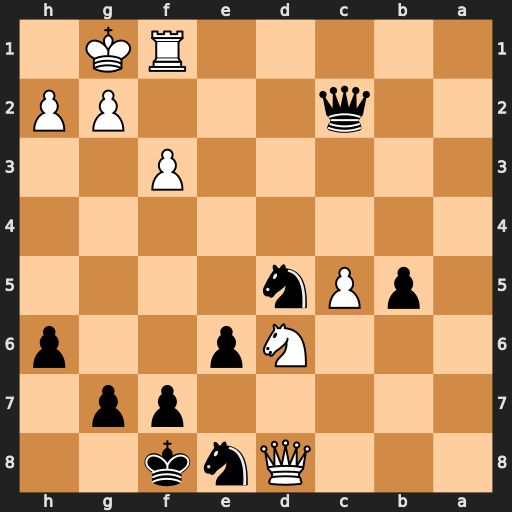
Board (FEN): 3Qnk2/5pp1/3Np2p/1pPn4/8/5P2/2q3PP/5RK1
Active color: b
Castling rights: -
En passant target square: -
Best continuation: Qxc5+ Kh1 Qxd6